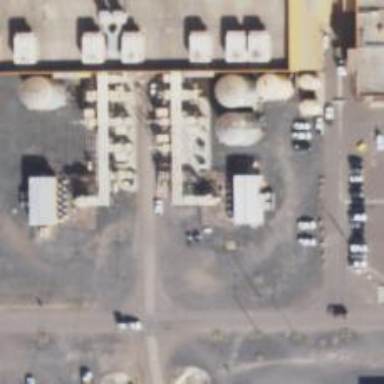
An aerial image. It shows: Generator is pictured.